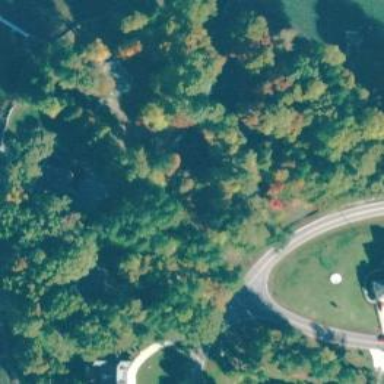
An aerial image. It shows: Driveway.